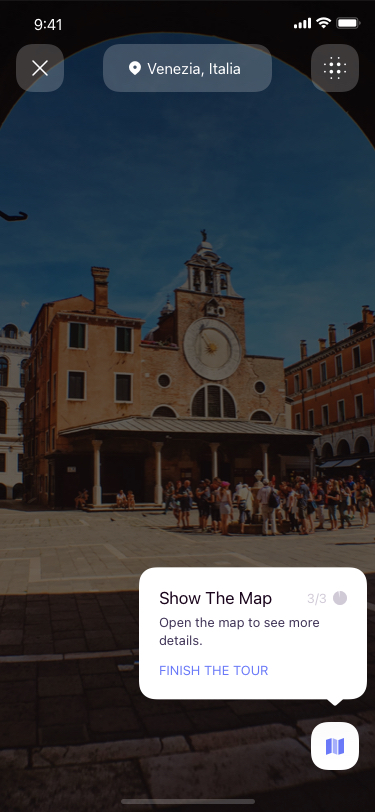
Text in this UI design:
Show The Map
3/3
Open the map to see more details.
Venezia, Italia